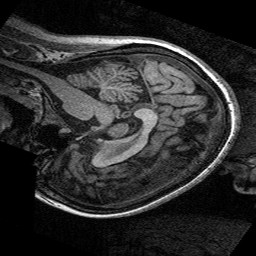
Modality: T1w
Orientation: sagittal
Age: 26
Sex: female
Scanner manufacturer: siemens
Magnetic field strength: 3 T
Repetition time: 2.3 s
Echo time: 0.00298 s